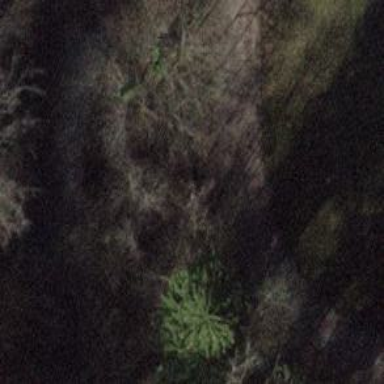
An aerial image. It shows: Brown bench.